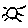
Label: sun